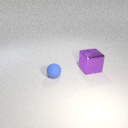
small blue rubber sphere to the left of large purple metal cube